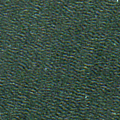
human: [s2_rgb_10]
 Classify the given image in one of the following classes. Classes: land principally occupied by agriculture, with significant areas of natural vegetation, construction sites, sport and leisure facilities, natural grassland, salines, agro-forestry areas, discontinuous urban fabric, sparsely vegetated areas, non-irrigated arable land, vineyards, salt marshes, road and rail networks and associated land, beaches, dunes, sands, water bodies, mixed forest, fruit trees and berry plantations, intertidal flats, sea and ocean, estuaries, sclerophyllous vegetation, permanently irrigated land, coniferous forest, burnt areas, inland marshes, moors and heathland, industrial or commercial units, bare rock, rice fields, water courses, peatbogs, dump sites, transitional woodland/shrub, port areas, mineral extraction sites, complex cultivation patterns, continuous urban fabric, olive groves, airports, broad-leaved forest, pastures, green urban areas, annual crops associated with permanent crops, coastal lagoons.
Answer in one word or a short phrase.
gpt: sea and ocean